Question: Before asking, here's my form picture:

As you can see, I have 1 form with 2 tables, in each table, there are six inputs.
The input code in "Table Alat" and "Table Bahan" is like this:
'''
<form method='post' action='p_input.php'>
<table>
<tr>
<td>1.</td>
<td><input type='text' name='nama[]' style='width:100%;' autocomplete='off'></td>
<td><input type='text' name='merk[]' style='width:100%;' autocomplete='off'></td>
<td><input type='text' name='kemasan[]' style='width:100%;' autocomplete='off'></td>
<td><input type='text' name='mhs[]' style='width:100%;' autocomplete='off'></td>
<td><input type='text' name='jml[]' style='width:100%;' autocomplete='off'></td>
<td><input type='text' name='hps[]' style='width:100%;' autocomplete='off'>
<input type='hidden' name='jenis[]' value='alat' autocomplete='off'></td>
</tr>
</table>
<table>
<tr>
<td>1.</td>
<td><input type='text' name='nama[]' style='width:100%;' autocomplete='off'></td>
<td><input type='text' name='merk[]' style='width:100%;' autocomplete='off'></td>
<td><input type='text' name='kemasan[]' style='width:100%;' autocomplete='off'></td>
<td><input type='text' name='mhs[]' style='width:100%;' autocomplete='off'></td>
<td><input type='text' name='jml[]' style='width:100%;' autocomplete='off'></td>
<td><input type='text' name='hps[]' style='width:100%;' autocomplete='off'>
<input type='hidden' name='jenis[]' value='bahan' autocomplete='off'></td>
</tr>
<table width='100%' align='center' style='margin-top:0;'>
<tr>
<td><input name='reset' type='reset' id='bersihkan' value='Reset'>
<input name='submit' type='submit' id='ajukan' value='Send'></td>
</tr>
</table>
</table>
</form>
'''
The difference in here is '<input type='hidden' name='jenis[]' value='alat' autocomplete='off'>', for "Table Alat" the value is 'alat' for "Table Bahan" the value is 'bahan'(I have no trouble in here, just telling you).
This is my 'p_input.php' script:
'''
<?php
error_reporting(0);
session_start();
if(isset($_REQUEST['submit'])) {
include "../conf/koneksi.php";
$count = count($_POST['nama']);
$jurusan = $_POST['jurusan'];
$lab = $_POST['lab'];
$materi = $_POST['materi'];
$mahasiswa= $_POST['mahasiswa'];
for($i = 0; $i < $count; $i++){
$nama = mysql_real_escape_string($_POST['nama'][$i]);
$merk = mysql_real_escape_string($_POST['merk'][$i]);
$kemasan = mysql_real_escape_string($_POST['kemasan'][$i]);
$mhs = mysql_real_escape_string($_POST['mhs'][$i]);
$jml = mysql_real_escape_string($_POST['jml'][$i]);
$hps = mysql_real_escape_string($_POST['hps'][$i]);
$jenis = mysql_real_escape_string($_POST['jenis'][$i]);
$sql2= "ALTER TABLE tb_usulan AUTO_INCREMENT = 1";
mysql_query($sql2);
$sql=mysql_query("INSERT INTO tb_usulan (nama,merk,kemasan,kebutuhan,jml_kebutuhan,hps,jenis,materi_praktikum)
VALUES
('$nama', '$merk', '$kemasan', '$mhs', '$jml', '$hps','$jenis','$materi')") or die(mysql_error());
}
}
?>
'''
: If I only fill input in "TABLE ALAT" and keep input in "TABLE BAHAN" empty, then when I click submit, I want only input in table alat to insert/post to database, and vice versa, if I only fill input in "TABLE BAHAN" and keep input in "TABLE ALAT" empty, then only input in "TABLE BAHAN" will insert/post to database.
: This is only one form and one submit button, and insert it to the same table at same time.
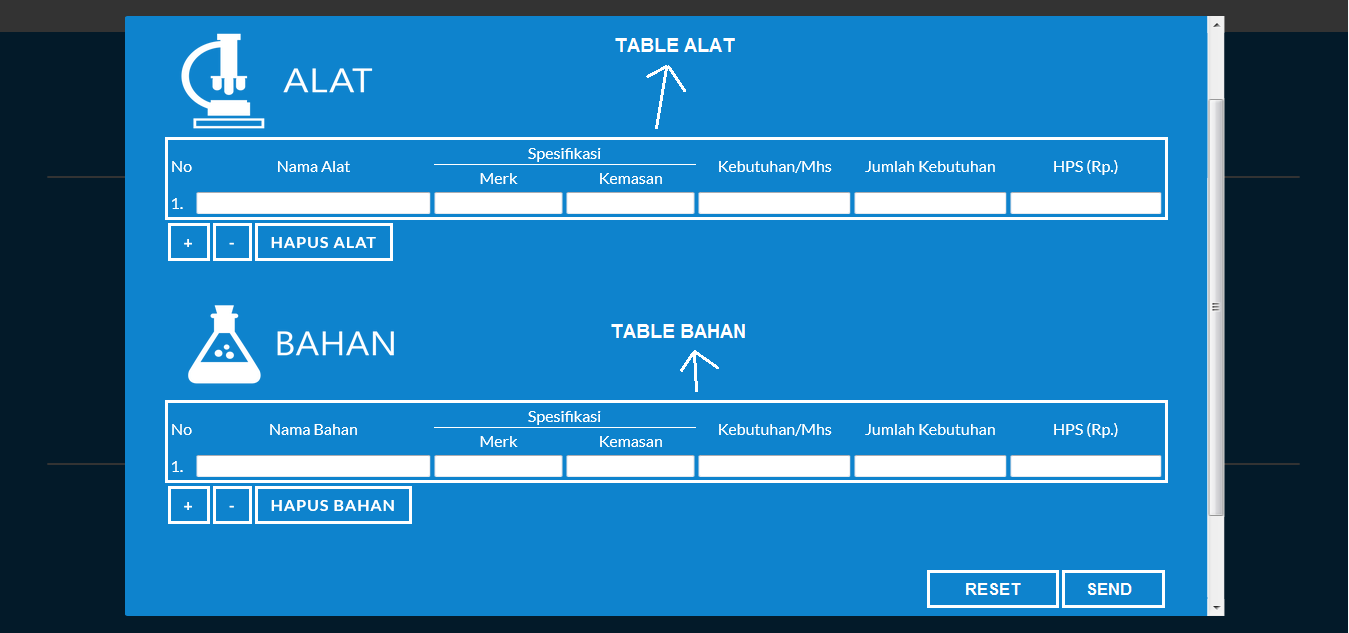
Answer: Remember i added input field. so delete it before you apply the solution. as you already have input feild in your original form.
'''
<table>
<tr>
<td>1.</td>
<td><input type='text' name='nama1' style='width:100%;' autocomplete='off'></td>
<td><input type='text' name='merk1' style='width:100%;' autocomplete='off'></td>
<td><input type='text' name='kemasan1' style='width:100%;' autocomplete='off'></td>
<td><input type='text' name='mhs1' style='width:100%;' autocomplete='off'></td>
<td><input type='text' name='jml1' style='width:100%;' autocomplete='off'></td>
<td><input type='text' name='hps1' style='width:100%;' autocomplete='off'>
<input type='hidden' name='jenis1' value='alat' autocomplete='off'></td>
</tr>
</table>
<table>
<tr>
<td>1.</td>
<td><input type='text' name='nama2' style='width:100%;' autocomplete='off'></td>
<td><input type='text' name='merk2' style='width:100%;' autocomplete='off'></td>
<td><input type='text' name='kemasan2' style='width:100%;' autocomplete='off'></td>
<td><input type='text' name='mhs2' style='width:100%;' autocomplete='off'></td>
<td><input type='text' name='jml2' style='width:100%;' autocomplete='off'></td>
<td><input type='text' name='hps2' style='width:100%;' autocomplete='off'>
<input type='hidden' name='jenis2' value='bahan' autocomplete='off'></td>
</tr>
</table>
<input type='submit' name="submit">
</form>
</body>
'''
Than where you are running the query only change that part.
'''
if(!empty($_POST['name1']))
{
//Run First query
}
if(!empty($_POST['name2']))
{
//run your second query
}
'''
is when you use the code you wont have any array so you need to remove the $count variable. and your foreach loop from the code.
you need to set the value after
if(isset($_REQUEST['submit'])) {
include "../conf/koneksi.php";
For each and every feild like below as i am setting few
$name1=$_Post['name1'];
$merk1=$_post['merk1'];
Do this for each and every value for both table.
you need to change the value part in your query like your values going to be $name1, and so on for first query and for second query $name2 and so on.
Hope i explain this follow the step. and before following the steps. If you dont understand it ask me before you start applying them.
Thanks